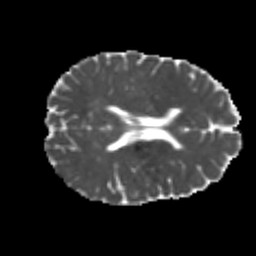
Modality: MD
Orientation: axial
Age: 20
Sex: male
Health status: healthy
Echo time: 0.074 s